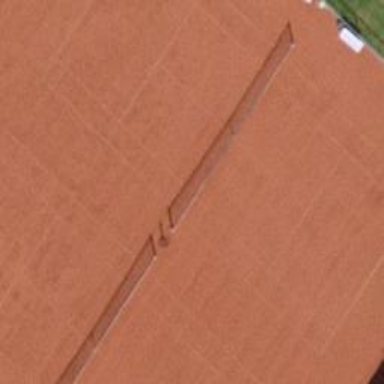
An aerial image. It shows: Tennis court on pitch.